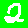
Digit: 2